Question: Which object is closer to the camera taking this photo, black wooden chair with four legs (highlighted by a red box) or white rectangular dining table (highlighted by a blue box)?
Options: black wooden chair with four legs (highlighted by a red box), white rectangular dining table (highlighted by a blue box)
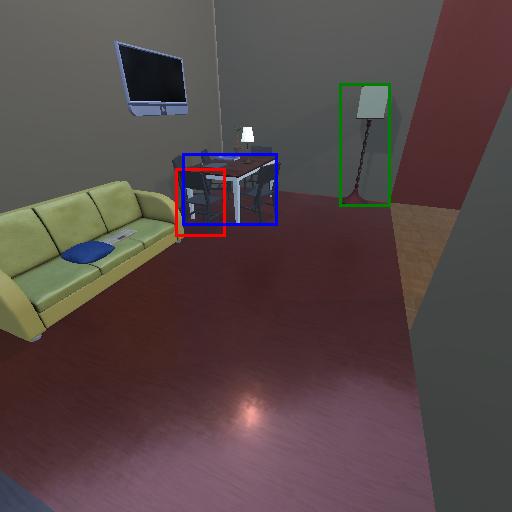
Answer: black wooden chair with four legs (highlighted by a red box)